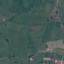
Land use / land cover: Pasture